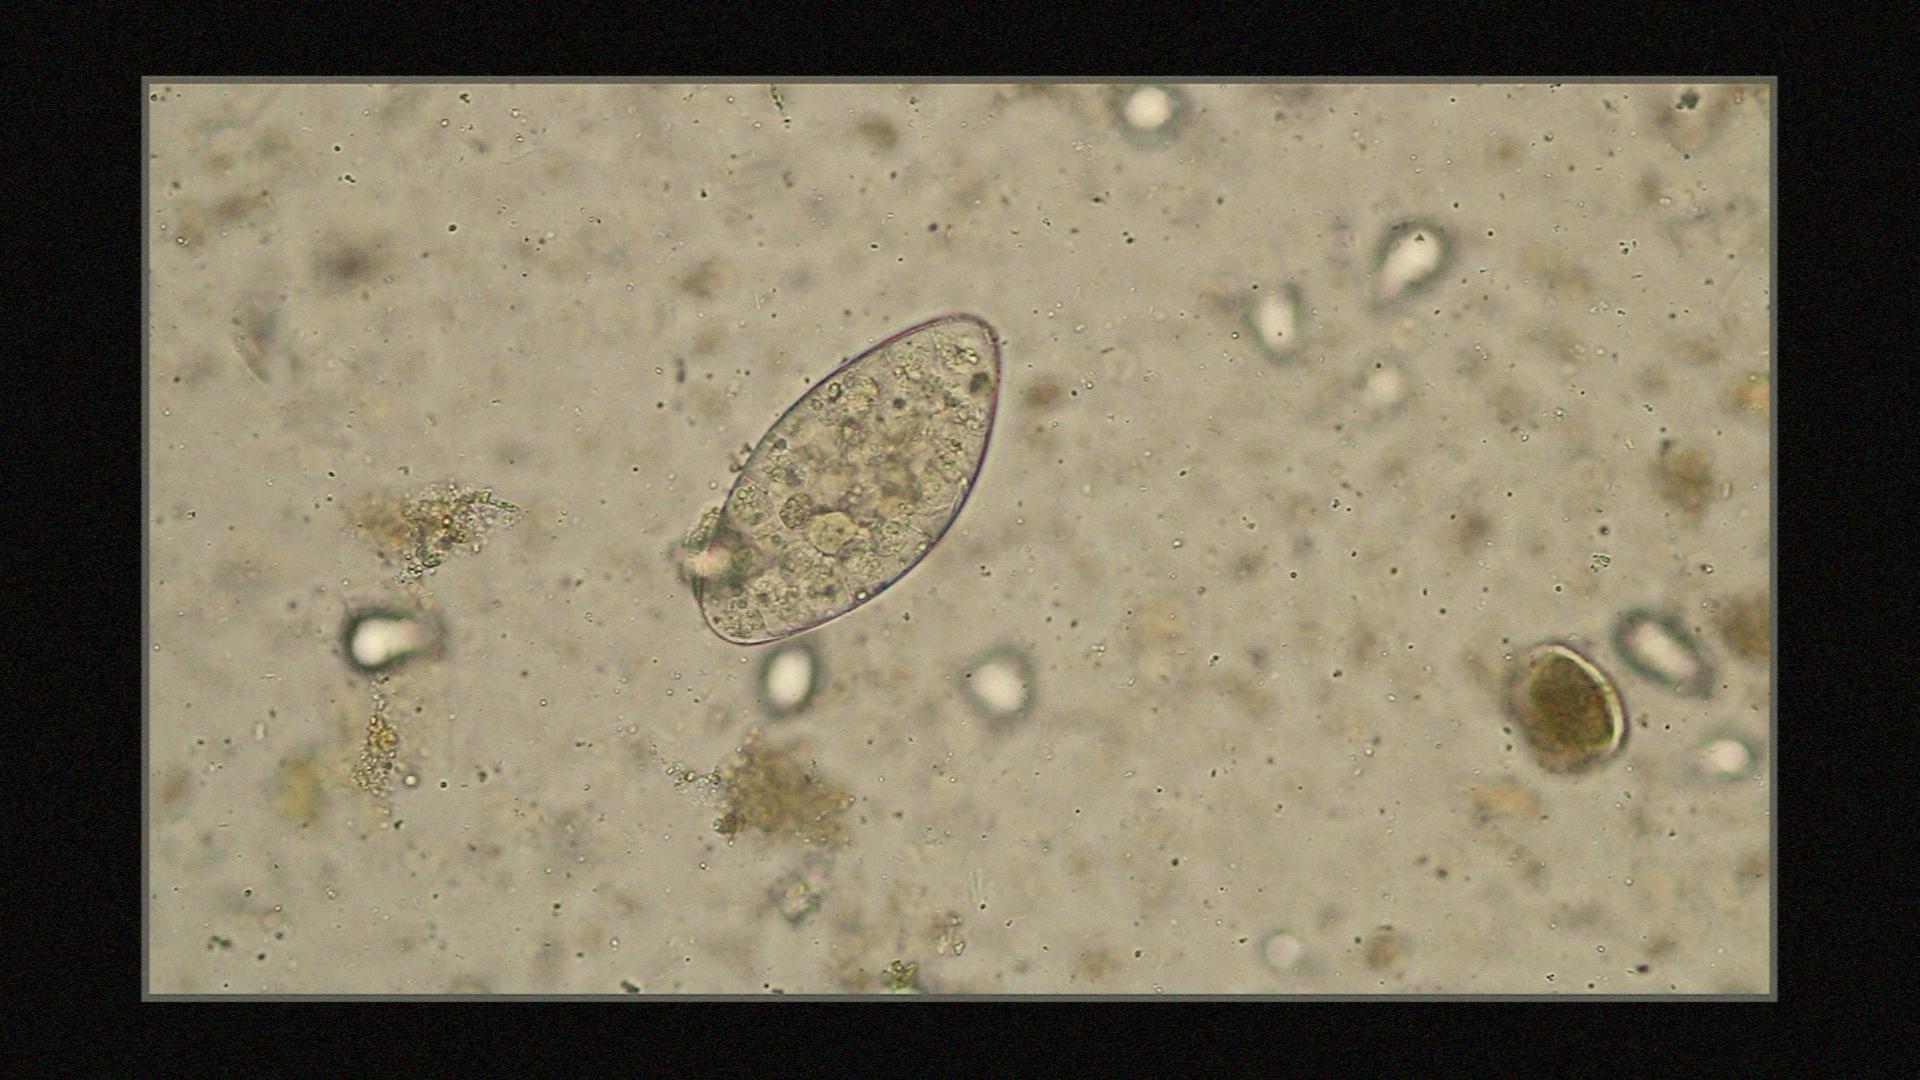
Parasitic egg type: Fasciolopsis buski